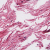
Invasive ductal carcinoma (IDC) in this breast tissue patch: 0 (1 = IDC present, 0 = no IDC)